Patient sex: F
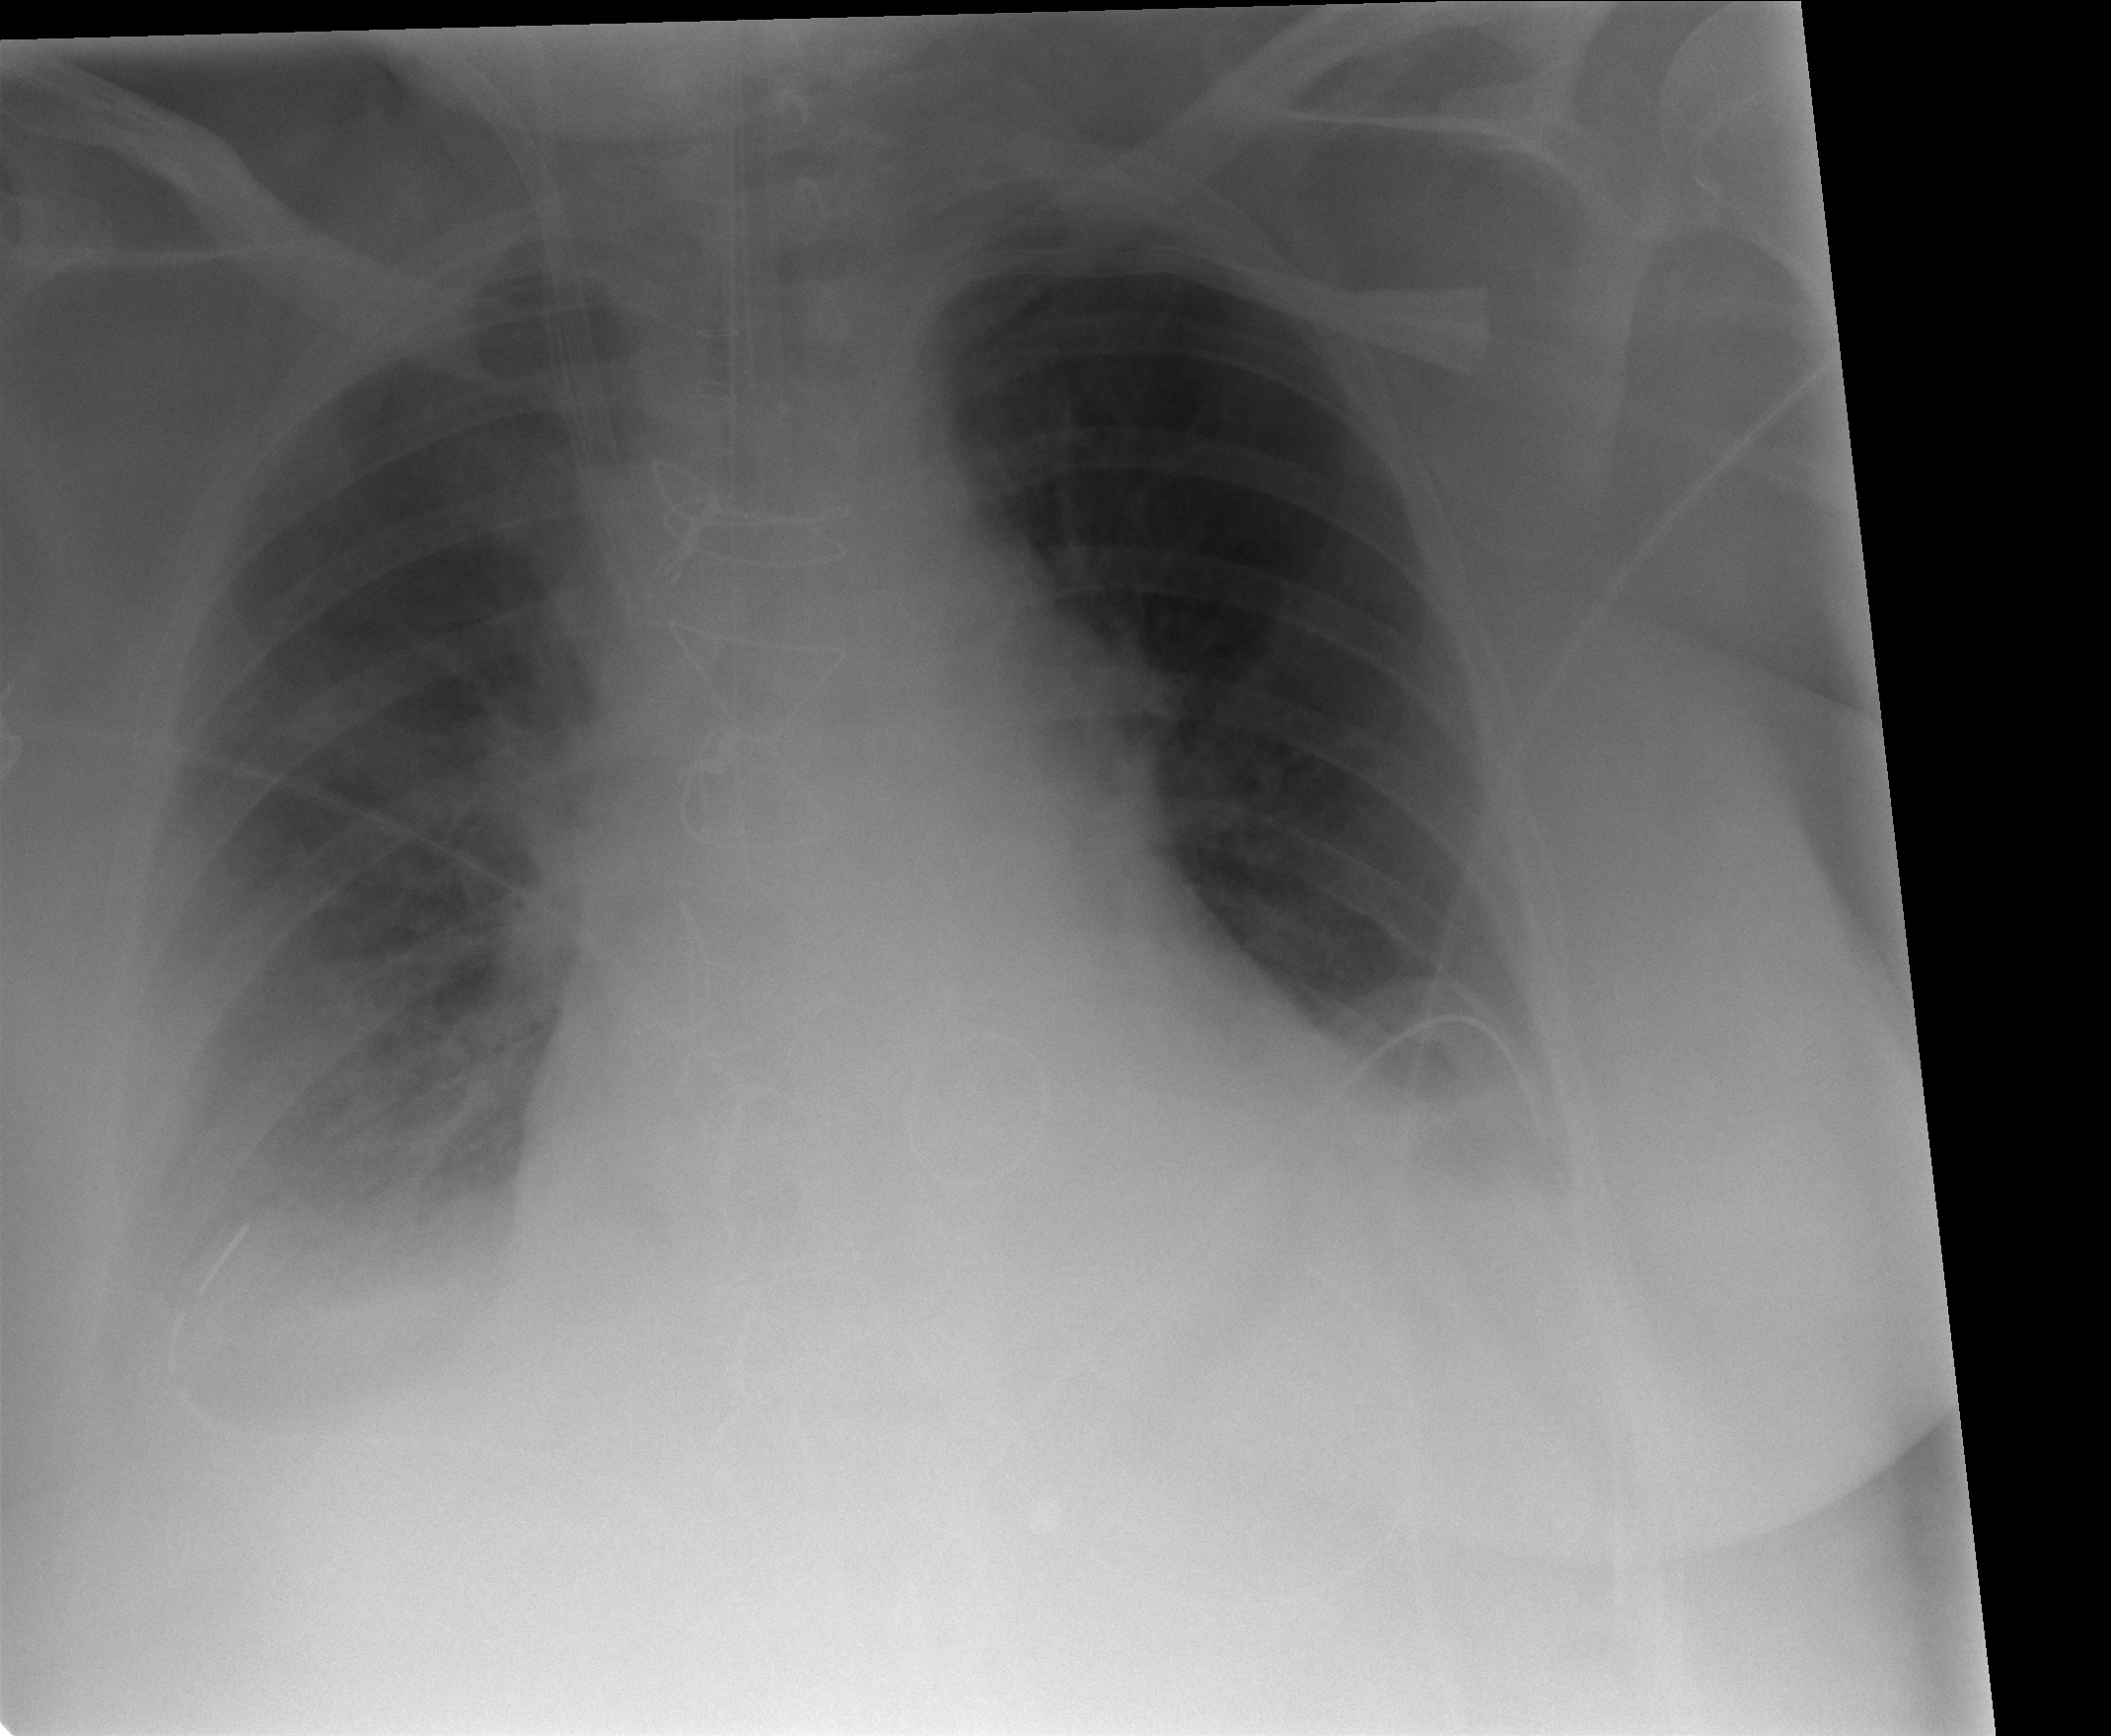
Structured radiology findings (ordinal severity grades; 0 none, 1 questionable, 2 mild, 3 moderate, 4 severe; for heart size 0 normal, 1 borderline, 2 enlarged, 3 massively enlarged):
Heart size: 2
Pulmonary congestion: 2
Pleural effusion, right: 2
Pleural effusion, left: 2
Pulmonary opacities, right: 0
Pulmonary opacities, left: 0
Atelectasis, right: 0
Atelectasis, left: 0